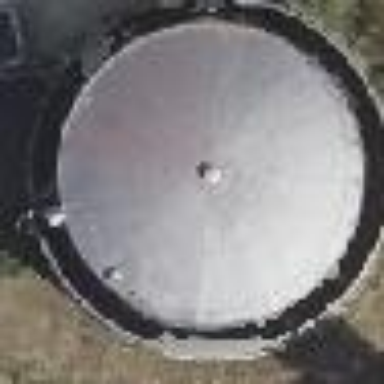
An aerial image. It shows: Silo building.